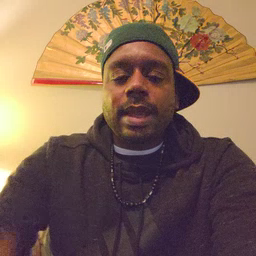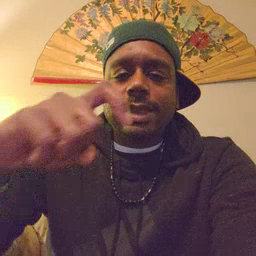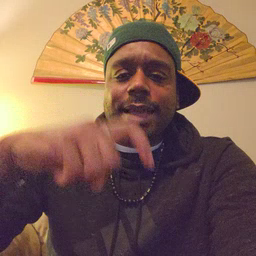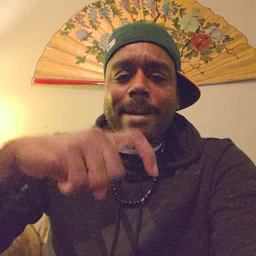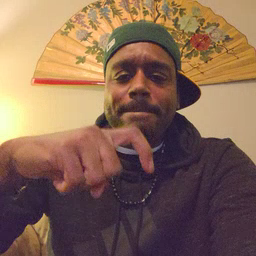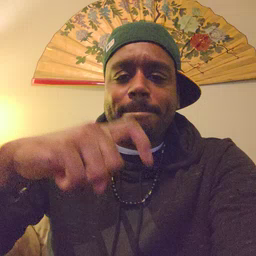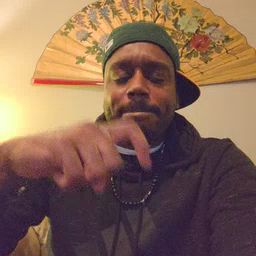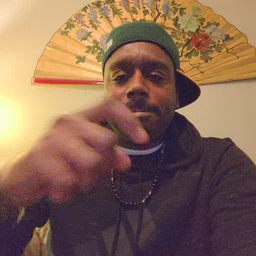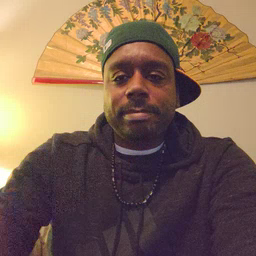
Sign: time